Chest X-ray. View position: PA
Patient age: 58
Patient sex: M
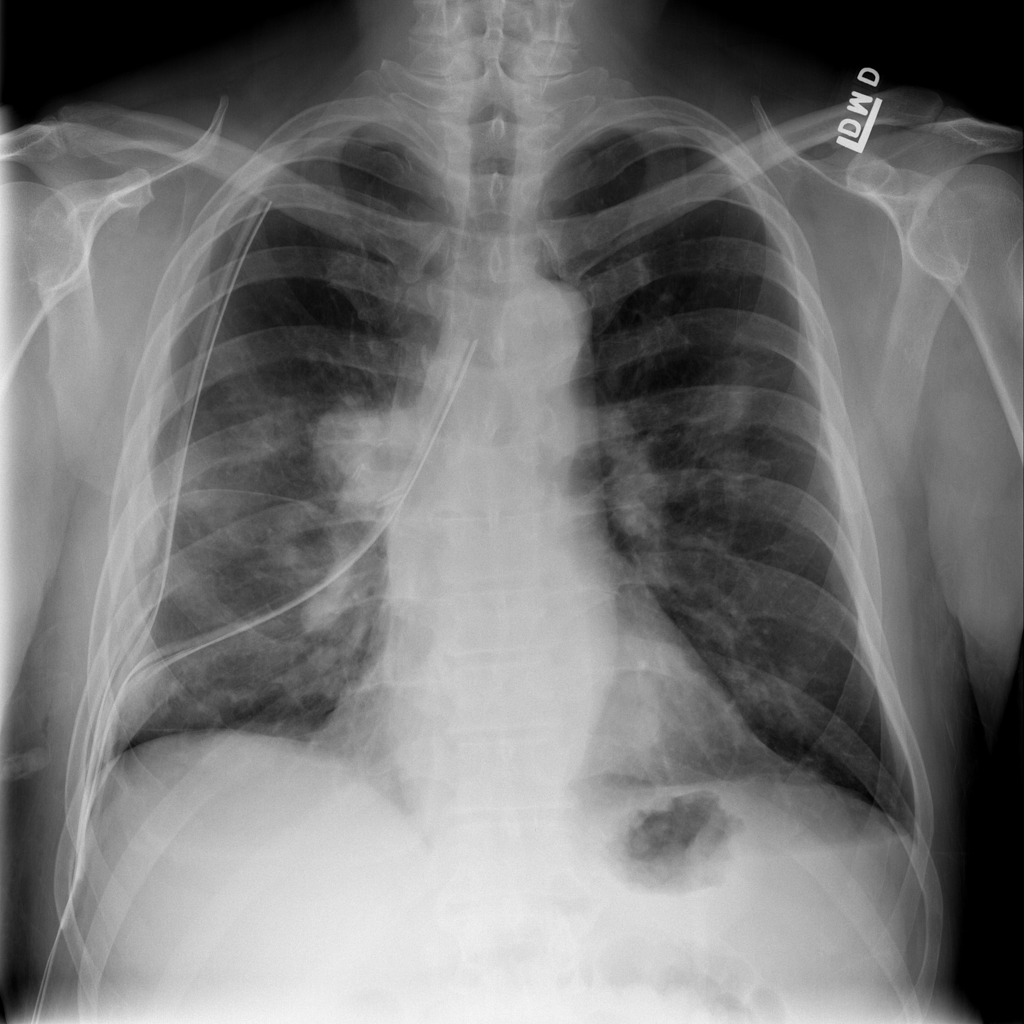
Finding: Pneumothorax